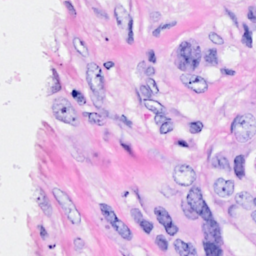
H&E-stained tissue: Breast